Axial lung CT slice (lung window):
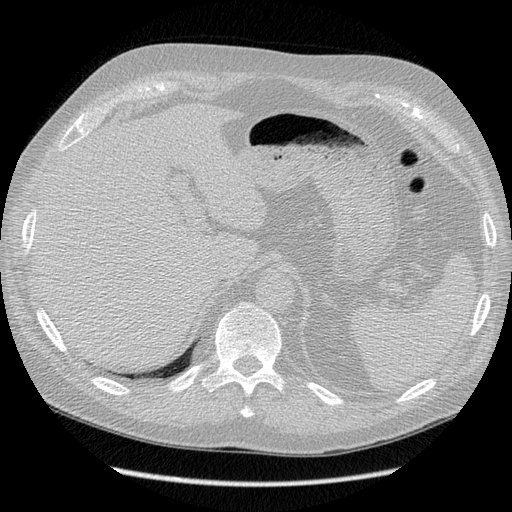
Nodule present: no